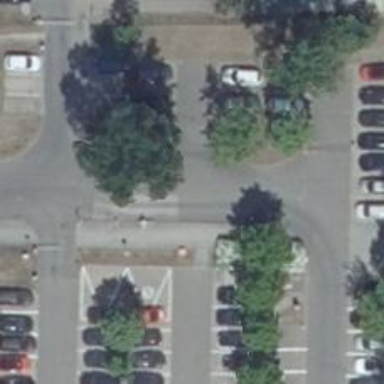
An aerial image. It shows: Asphalt parking aisle road.